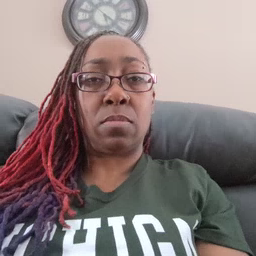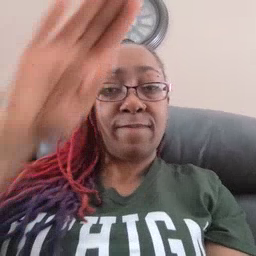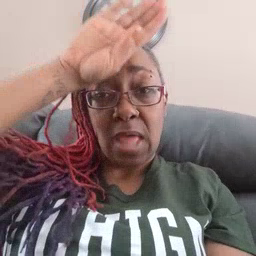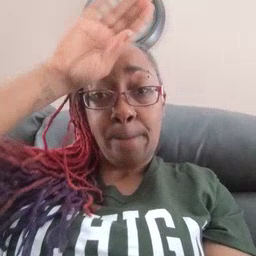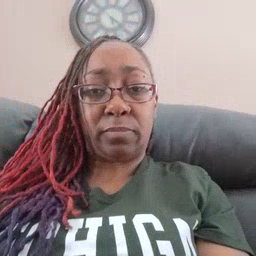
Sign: fireman